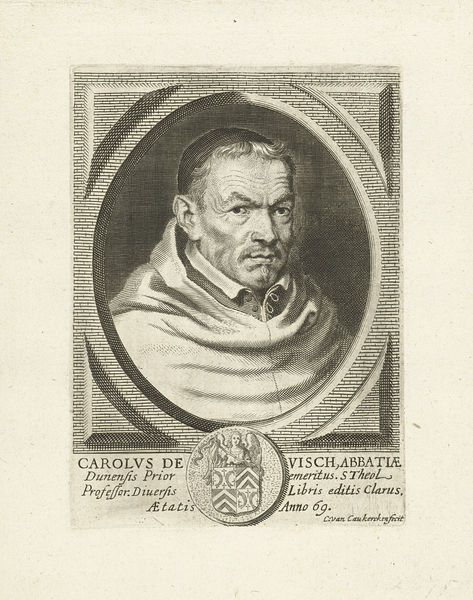
Titel: Portret van Carolus de Visch prior van de abdij Ten Duinen
Künstler: Cornelis van Caukercken
Standort: Amsterdam
Institution: Rijksmuseum
Schlagwörter: hat, priest, religious, black, collar, face, gray, hair, nose, old, painting, portrait, robe, print, angel, man, ear, eyes, ribbon, drawing, black and white, frame, brow, mouth, beard, old man, wings, cape, cloak, ink, brick, ears, monk, coat of arms, crest, eye, shield, lips, eyebrows, forehead, page, round, angry, poster, latin, text, mustache, words, serious, b&w, hood, wrinkle, brows, alb, memorial, upset, honor, professor, mad, abbot, 69, curled, de, lipps, carolus, carolvs, abbatiae, skullcap, shielf, editor, emble, priesy, carols, carolus de visch, prior, s. thoel, libris editis clarus